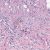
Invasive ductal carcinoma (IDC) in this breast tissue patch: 1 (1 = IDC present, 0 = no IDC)